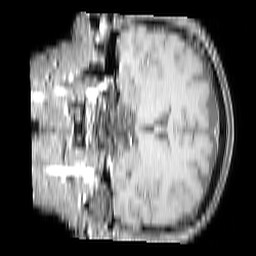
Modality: T1w
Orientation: coronal
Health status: ill
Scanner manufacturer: philips
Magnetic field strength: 3 T
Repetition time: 0.3787 s
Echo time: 0.002908 s